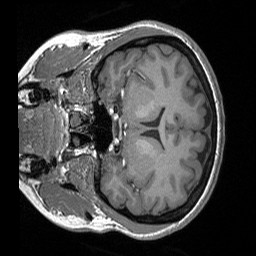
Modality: T1w
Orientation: coronal
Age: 24
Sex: female
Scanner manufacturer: siemens
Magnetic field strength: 3 T
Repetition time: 1.56 s
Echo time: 0.00207 s